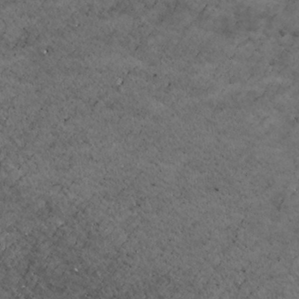
Label: non_frost